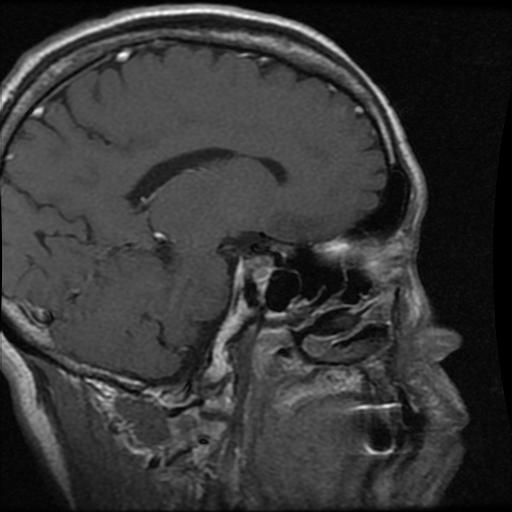
Label: pituitary